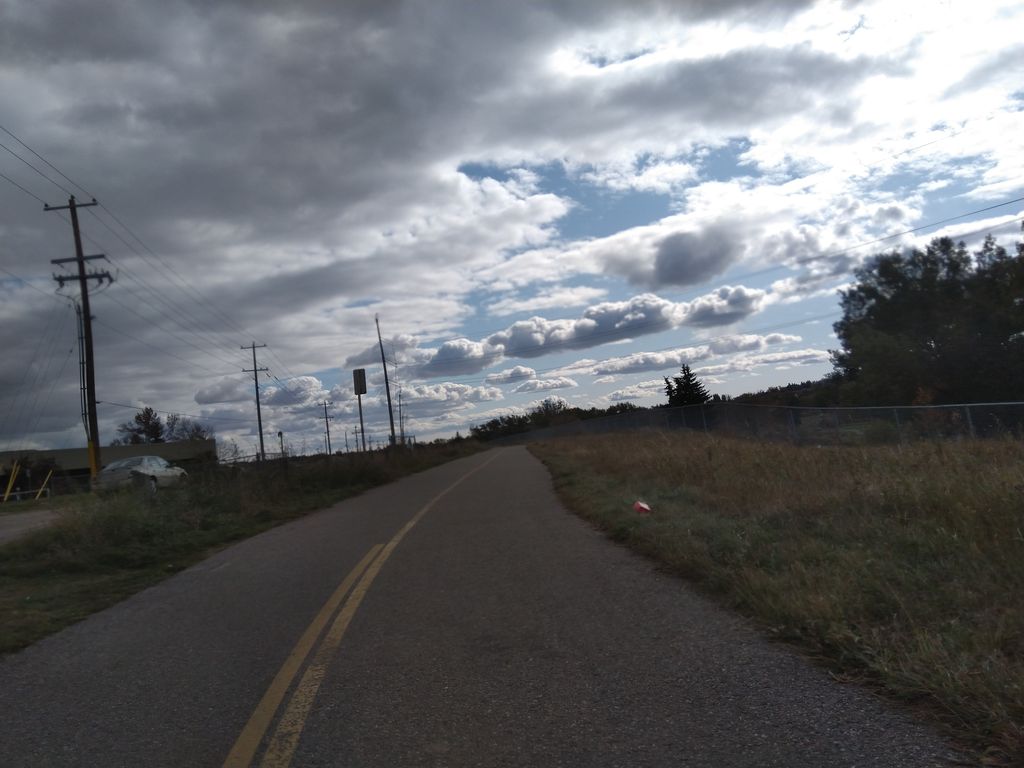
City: calgary